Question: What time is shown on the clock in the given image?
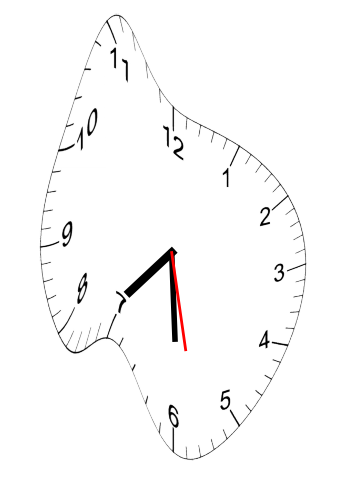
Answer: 07:29:28